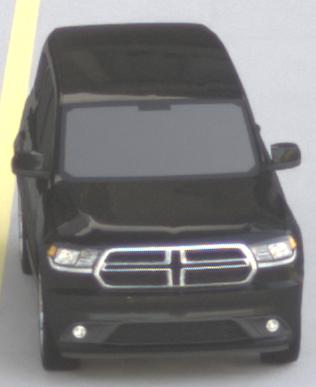
Make: Dodge
Model: Durango
Detailed model: Gen. 3
Model produced from: 2010
Doors: 5
Color: black
Road condition: dry road
Daytime: sunrise or sunset
Contrast: medium contrast